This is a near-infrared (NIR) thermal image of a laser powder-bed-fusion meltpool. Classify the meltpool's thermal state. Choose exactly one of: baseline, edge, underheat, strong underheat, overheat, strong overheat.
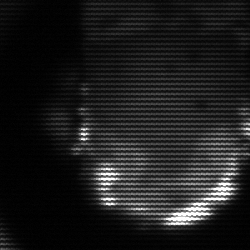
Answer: baseline